Interaction volume radius: 5 \u00c5
Interaction volume height: 25 \u00c5
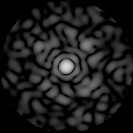
Disorder parameter: 0.8123